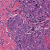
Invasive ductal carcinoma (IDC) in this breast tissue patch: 1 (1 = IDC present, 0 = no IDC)